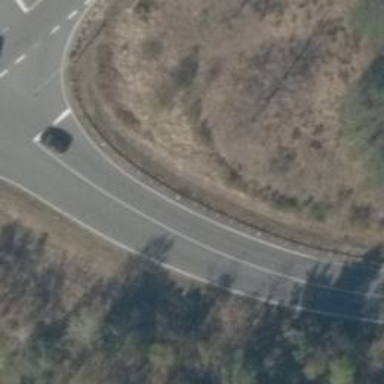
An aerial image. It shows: Primary road with asphalt surface.